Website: lowes
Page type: newsletter-management
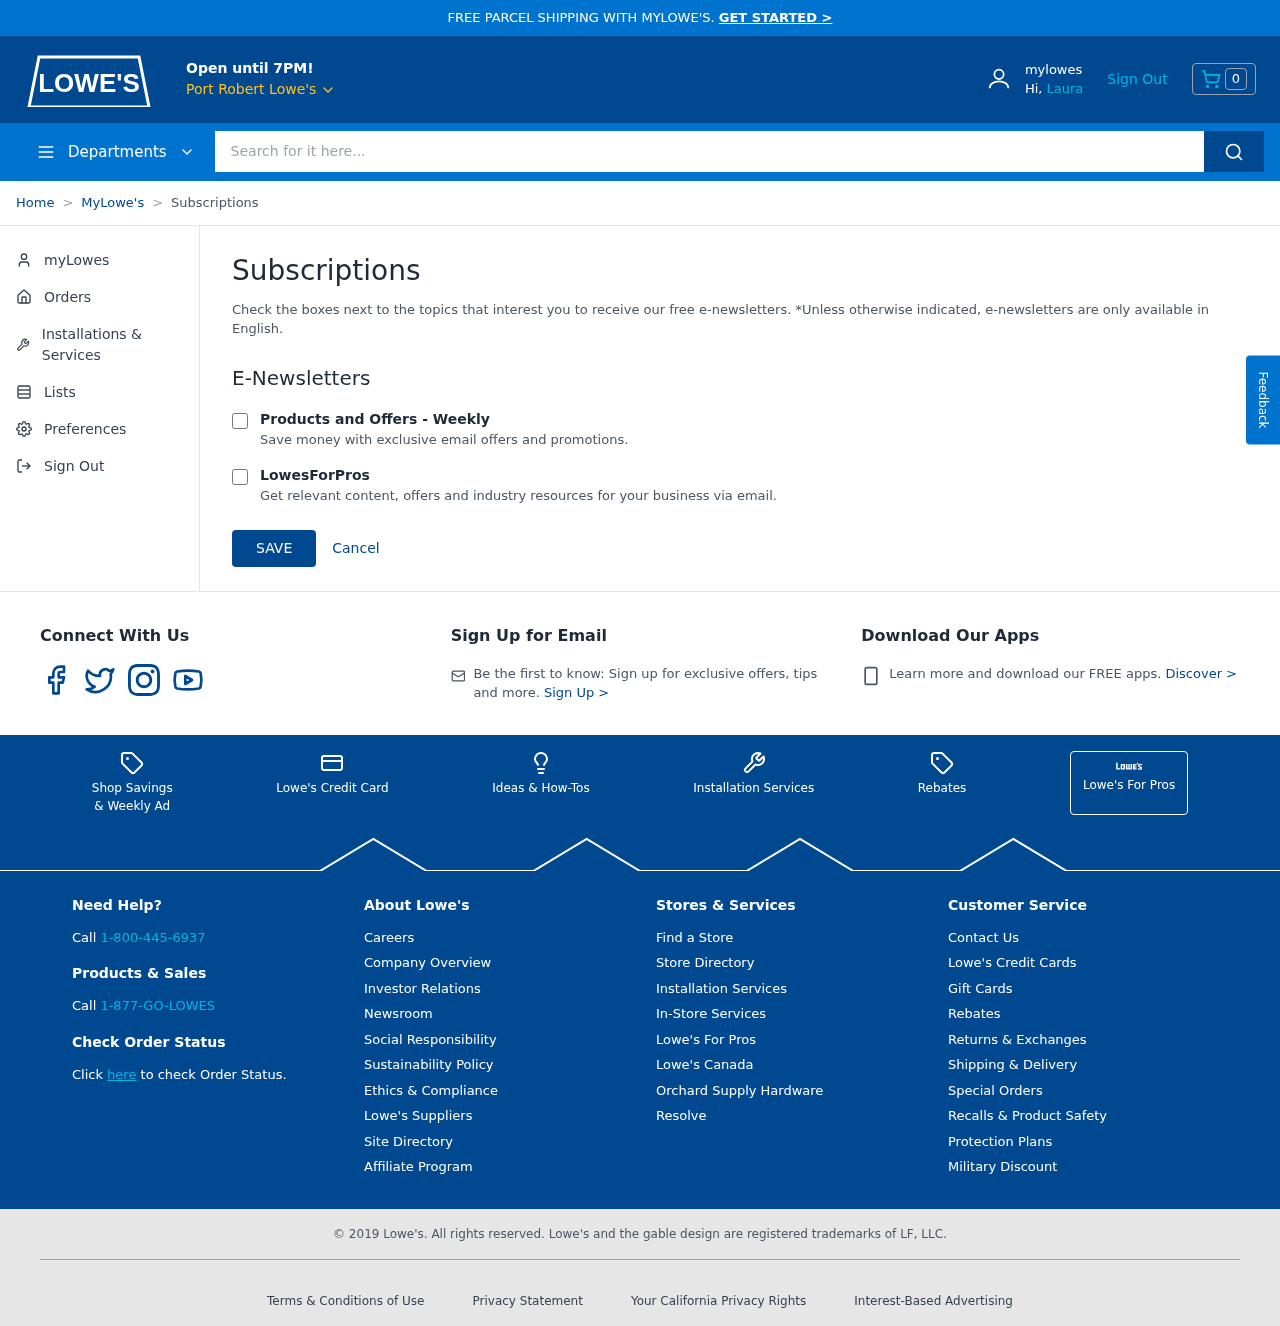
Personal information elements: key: PII_CITY
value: Port Robert Lowe's
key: PII_FIRSTNAME
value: Laura
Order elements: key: ORDER_NUM_ITEMS
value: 0
Search elements: key: HEADER_SEARCH
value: Search for it here...